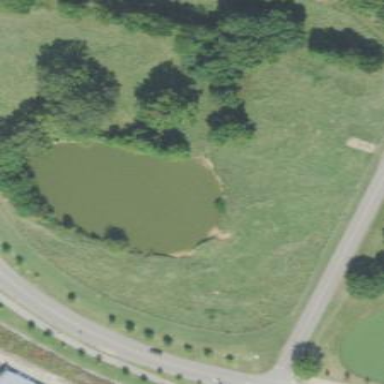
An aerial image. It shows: Pond with natural water.